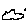
Label: cloud